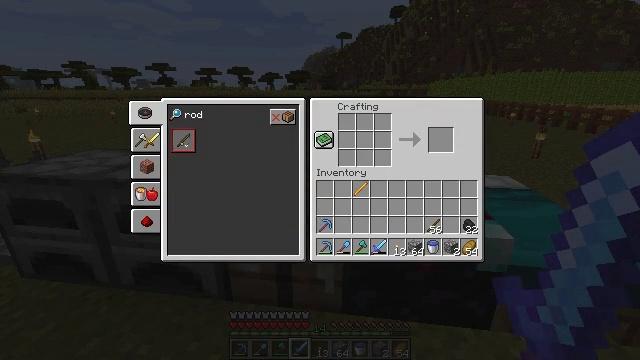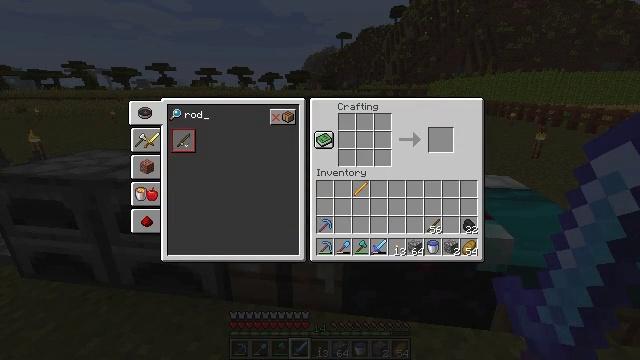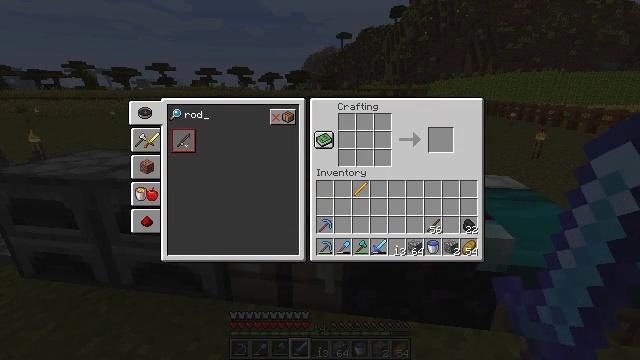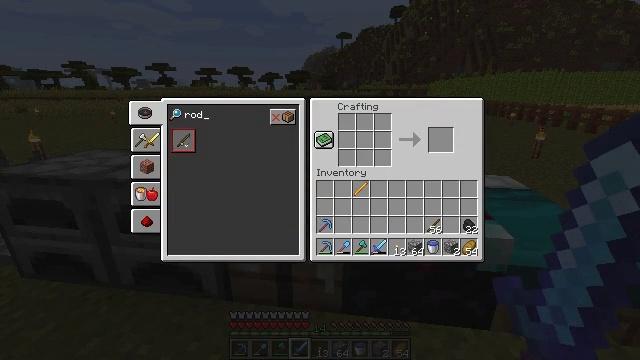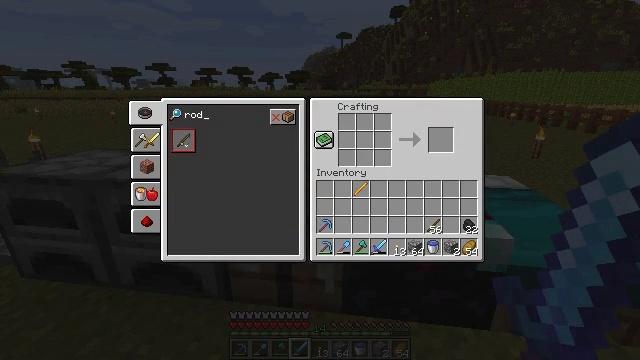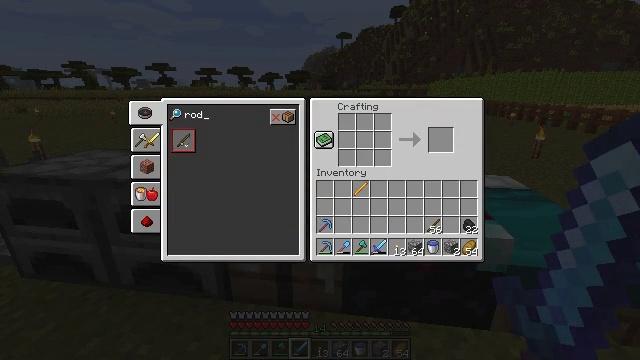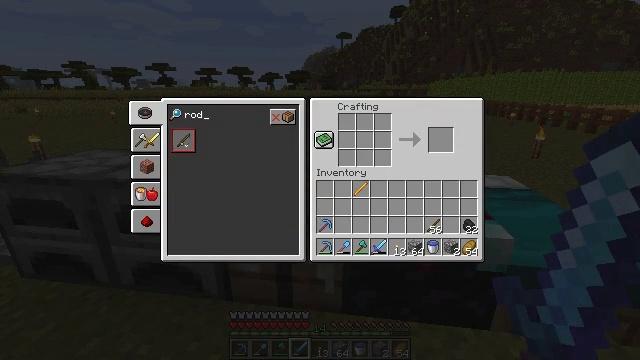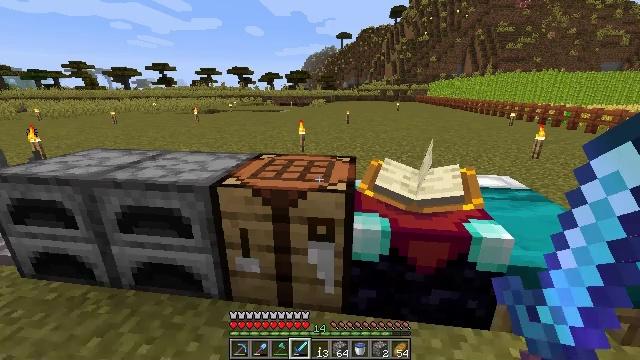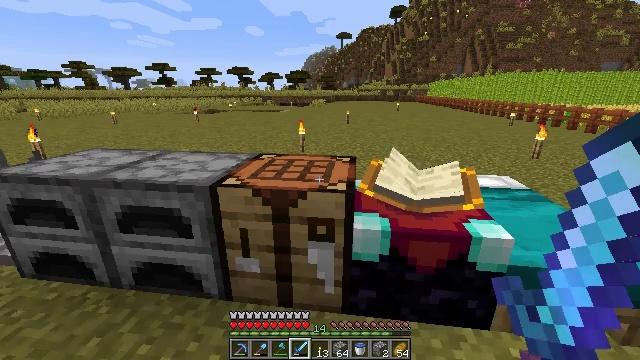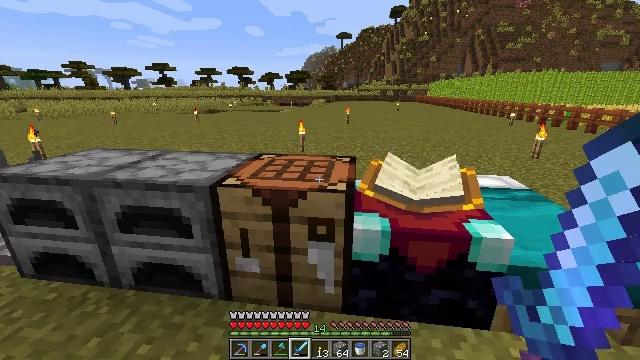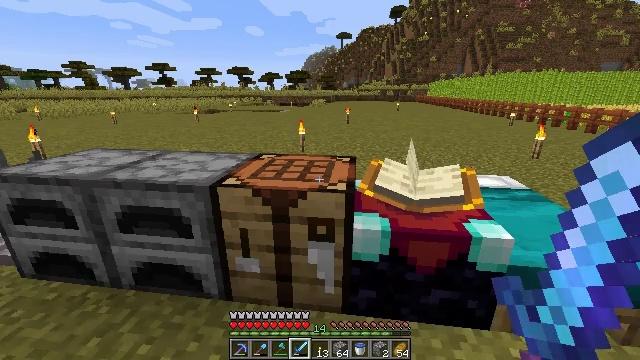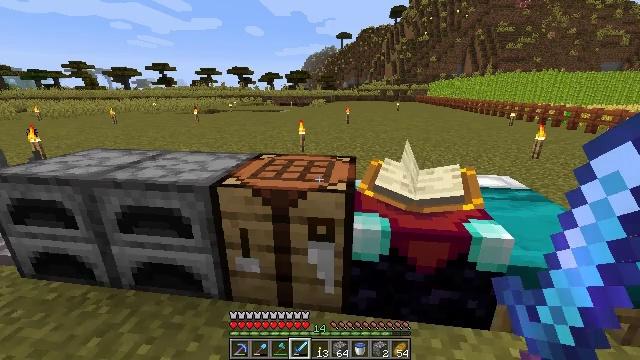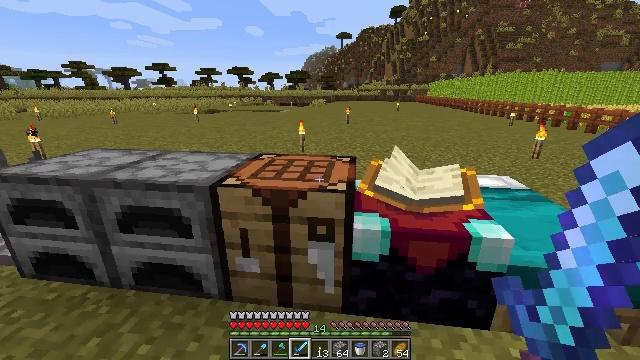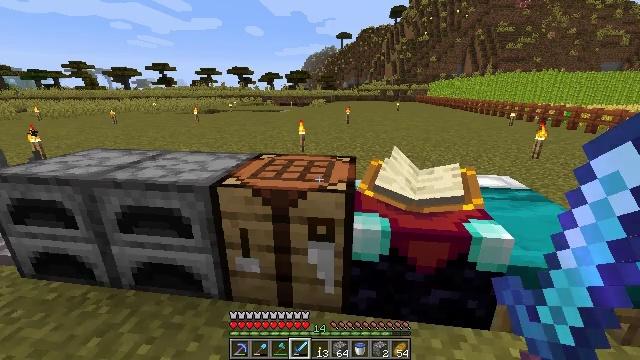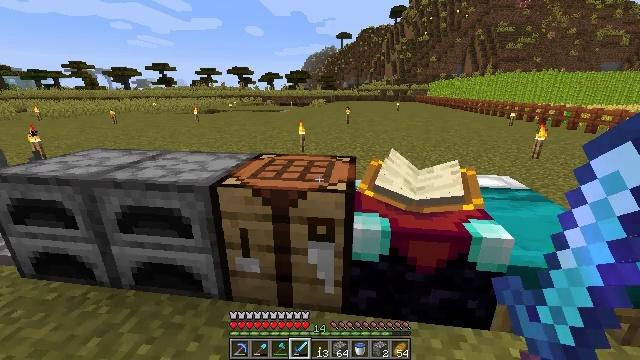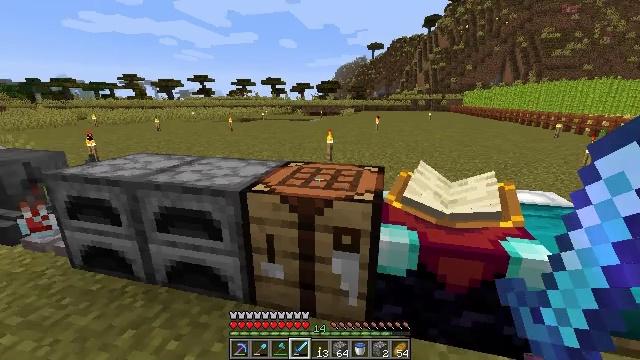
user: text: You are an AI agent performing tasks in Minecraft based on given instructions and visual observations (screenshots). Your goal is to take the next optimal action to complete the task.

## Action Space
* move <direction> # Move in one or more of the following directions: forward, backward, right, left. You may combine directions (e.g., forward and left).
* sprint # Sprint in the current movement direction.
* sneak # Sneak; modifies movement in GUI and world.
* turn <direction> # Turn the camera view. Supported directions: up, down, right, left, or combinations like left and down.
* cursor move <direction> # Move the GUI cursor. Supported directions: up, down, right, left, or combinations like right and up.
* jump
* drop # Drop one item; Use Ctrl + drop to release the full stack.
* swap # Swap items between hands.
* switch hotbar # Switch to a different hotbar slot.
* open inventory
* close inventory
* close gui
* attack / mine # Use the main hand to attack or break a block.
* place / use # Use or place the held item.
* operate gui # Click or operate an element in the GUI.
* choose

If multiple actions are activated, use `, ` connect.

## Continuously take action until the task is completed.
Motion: motion action
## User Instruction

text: Make a brewing stand with blaze rod and cobblestones.
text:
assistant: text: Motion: no_op
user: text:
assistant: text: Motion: no_op
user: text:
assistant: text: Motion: no_op
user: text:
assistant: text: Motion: no_op
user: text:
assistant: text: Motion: no_op
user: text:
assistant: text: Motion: no_op
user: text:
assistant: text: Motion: no_op
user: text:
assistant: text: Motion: close gui
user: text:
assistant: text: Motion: no_op
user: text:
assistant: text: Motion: no_op
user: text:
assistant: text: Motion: no_op
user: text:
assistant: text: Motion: no_op
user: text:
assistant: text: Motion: no_op
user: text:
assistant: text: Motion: no_op
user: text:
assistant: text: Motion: turn left and up
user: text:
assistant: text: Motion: move left, turn left and up
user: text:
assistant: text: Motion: move left, turn left and down
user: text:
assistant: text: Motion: move forward and move left, turn left and down
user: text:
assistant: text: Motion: move forward and move left, turn left and down
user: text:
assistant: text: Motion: move forward and move left, turn left
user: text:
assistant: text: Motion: move forward and move left
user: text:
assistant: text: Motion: move forward
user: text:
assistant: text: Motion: move forward, turn right
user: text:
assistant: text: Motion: move forward, turn right and down
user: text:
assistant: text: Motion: move forward, turn right and down
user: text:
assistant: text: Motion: no_op
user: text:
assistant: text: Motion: turn down
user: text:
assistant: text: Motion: turn left and down
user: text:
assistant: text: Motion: no_op
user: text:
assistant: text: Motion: no_op